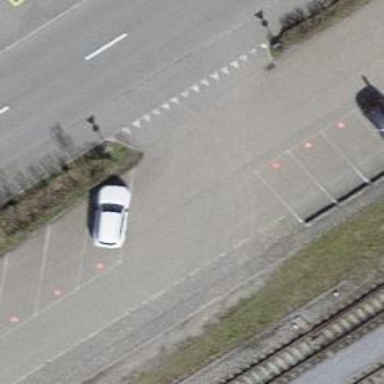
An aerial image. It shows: Asphalt parking aisle off service road.